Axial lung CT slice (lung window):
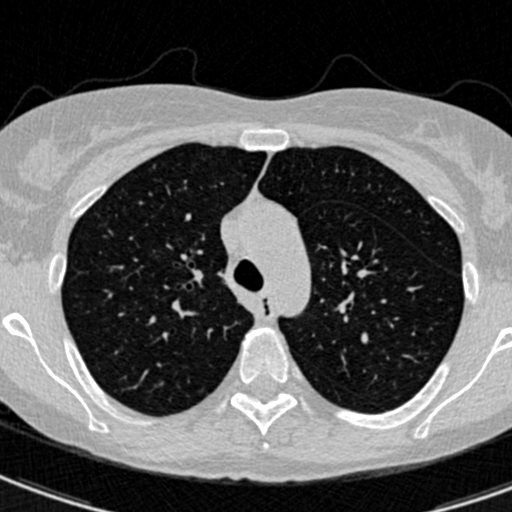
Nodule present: no